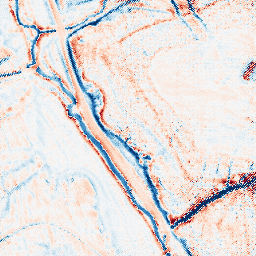
Category: edge_preserving
Decomposition family: bilateral
Decomposition parameters: d: 15
sigma_color: 75
sigma_space: 50
Upsampling method: regularized
Upsampling parameters: scale: 4
lambda_reg: 0.1
Upsampling scale: 4